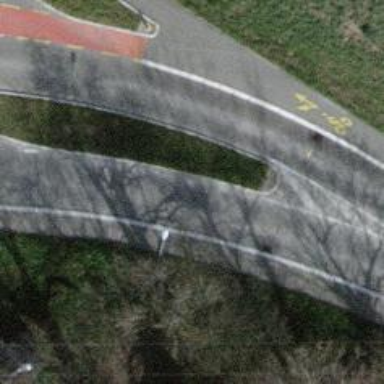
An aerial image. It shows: Tertiary road with cycle track alongside it.